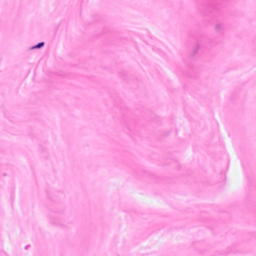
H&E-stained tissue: Breast